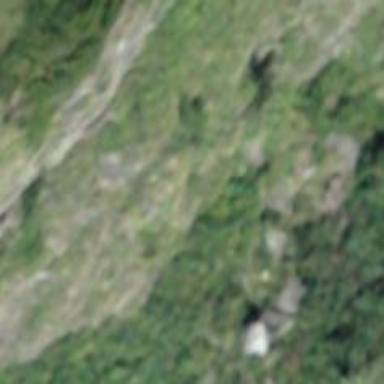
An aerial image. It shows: Cliff in nature.